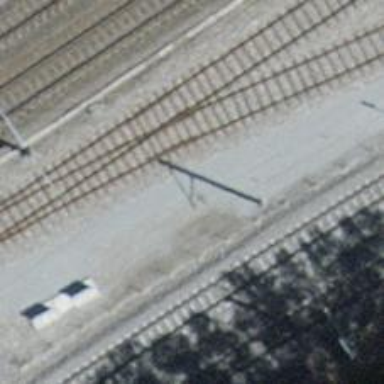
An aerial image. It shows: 1-track yard used for service.